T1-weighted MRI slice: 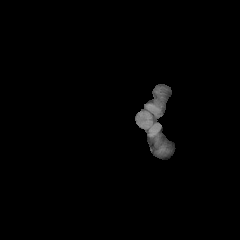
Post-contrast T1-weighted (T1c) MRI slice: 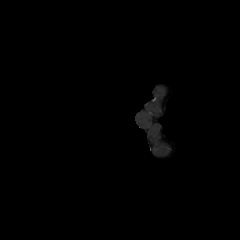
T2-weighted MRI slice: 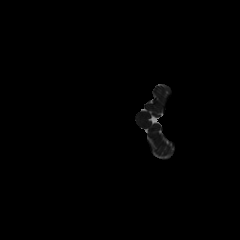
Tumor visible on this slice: no